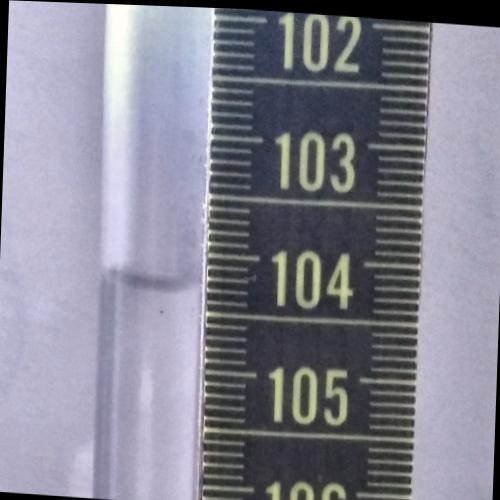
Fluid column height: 104.3 cm